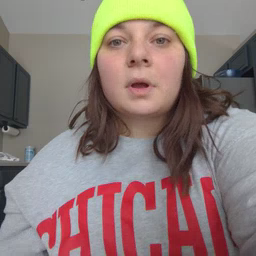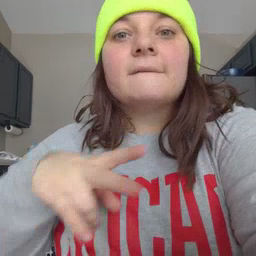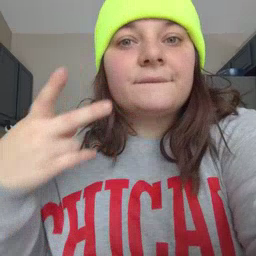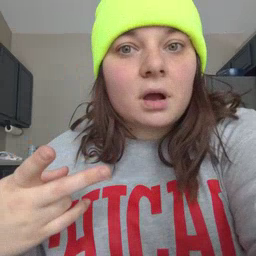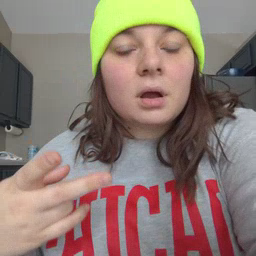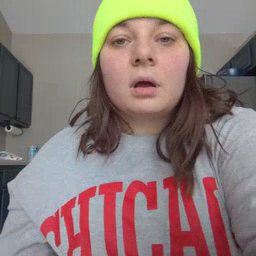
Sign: fall